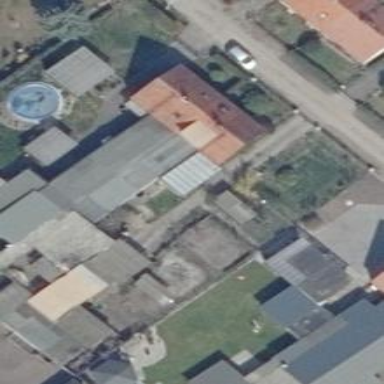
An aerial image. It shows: Semi-detached house.